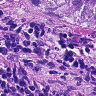
Metastatic tissue present: yes